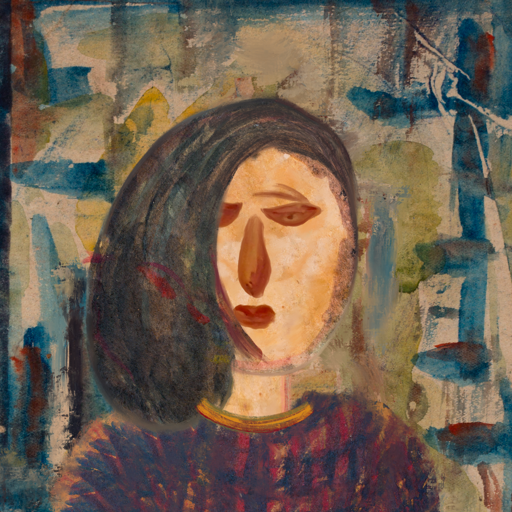
Background: Orphan, Head And Neck Front: Childish, Face Front: Pious_Lady, Bust: In_The_Sun, Hair Front: Gypsy_Mother, Head Accessory: Blank, Second Necklace: Blank, Necklace: Mother_And_Son_Son, Baby: Blank